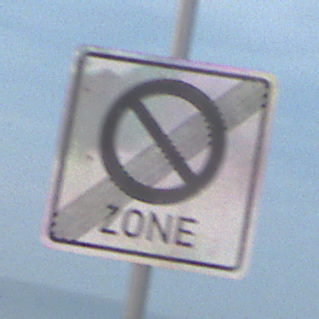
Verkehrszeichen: EndeEingeschraenktesHalteverbotZone
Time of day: SunriseSunset
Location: Outdoor (Nature)
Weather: PartlyCloudy
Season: NotSpecified
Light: Natural